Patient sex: M
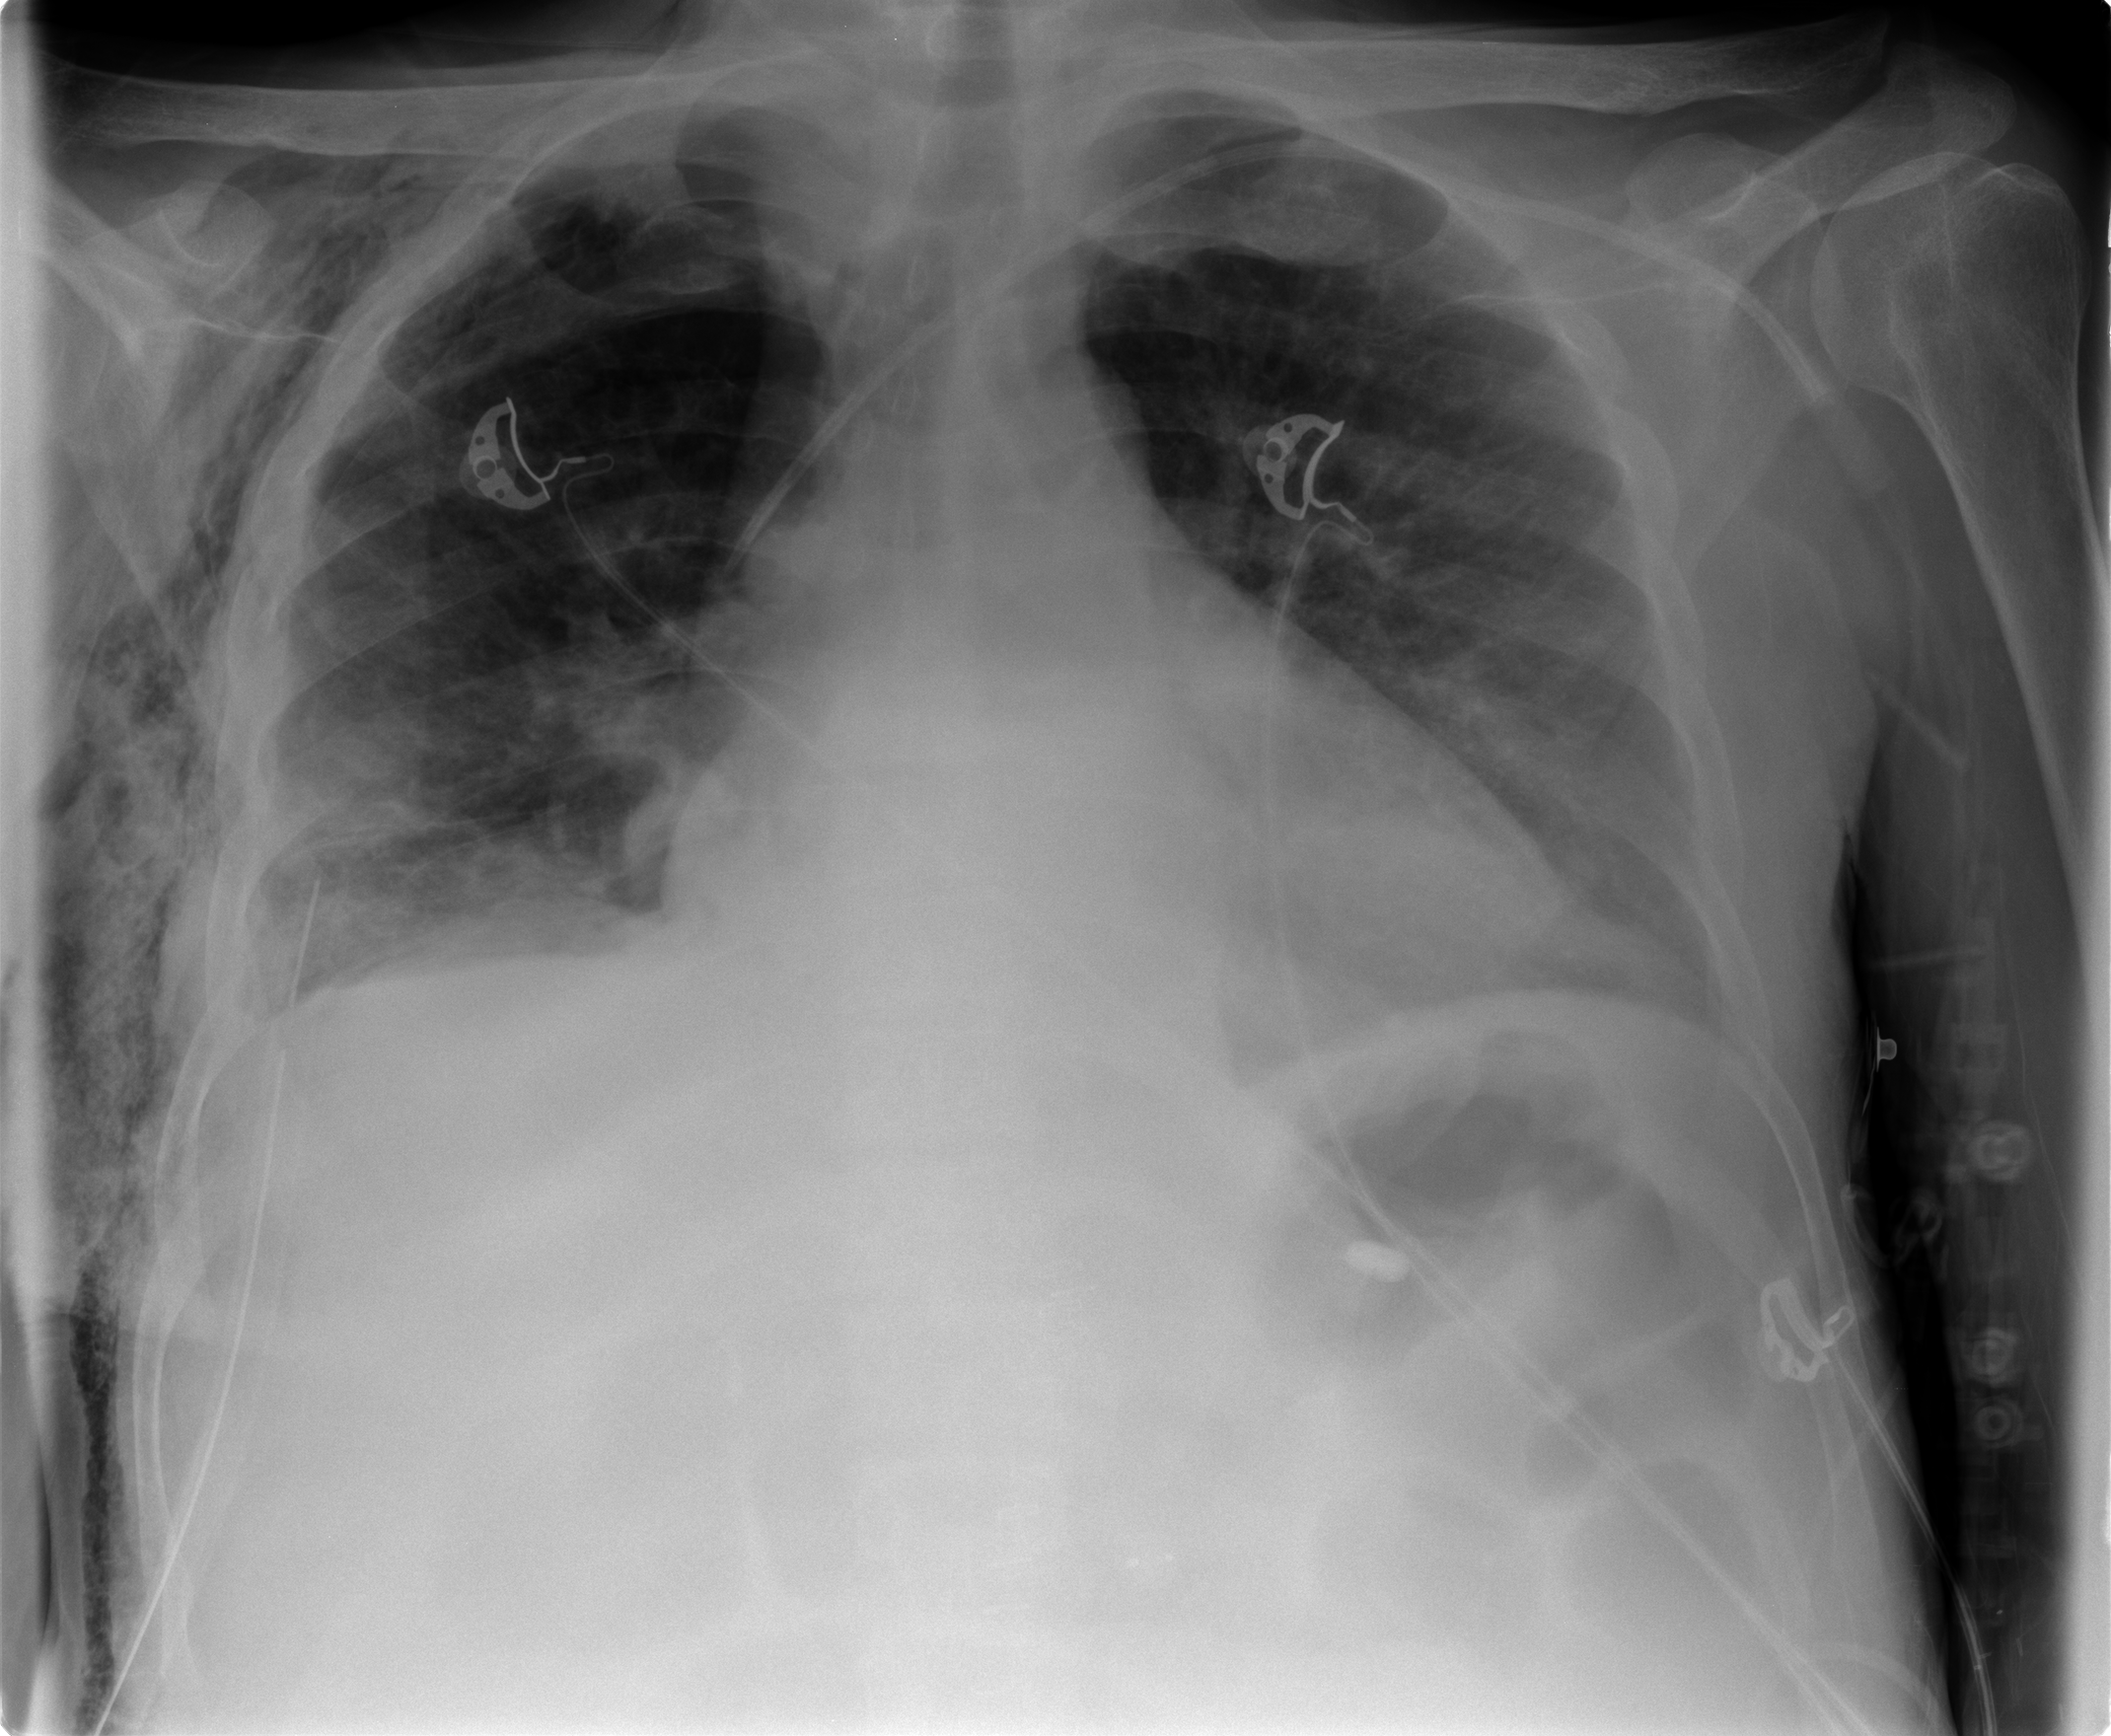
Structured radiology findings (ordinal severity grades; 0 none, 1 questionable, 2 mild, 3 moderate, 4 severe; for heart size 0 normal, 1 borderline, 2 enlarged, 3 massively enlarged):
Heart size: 2
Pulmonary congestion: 1
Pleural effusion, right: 1
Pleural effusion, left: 0
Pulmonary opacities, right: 2
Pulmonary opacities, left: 2
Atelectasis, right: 2
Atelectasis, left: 2